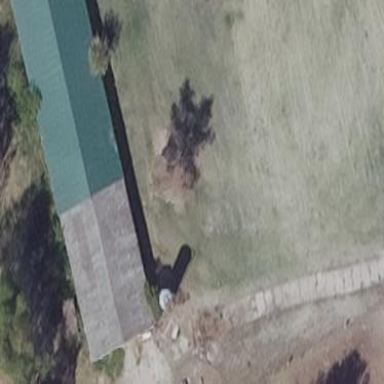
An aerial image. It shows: Gabled roof of grey-colored farm auxiliary building with its roof oriented along the structure.